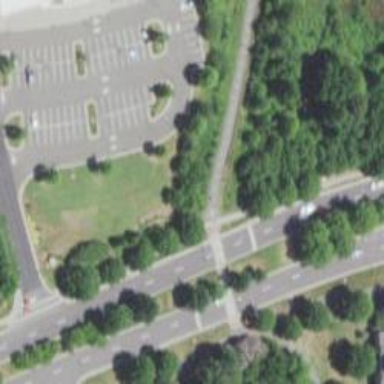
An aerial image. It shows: Marked crossing on asphalt cycleway road.